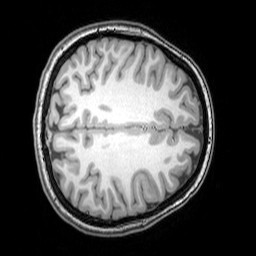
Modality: T1w
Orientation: axial
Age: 20
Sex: female
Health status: healthy
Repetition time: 0.081 s
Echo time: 0.037 s